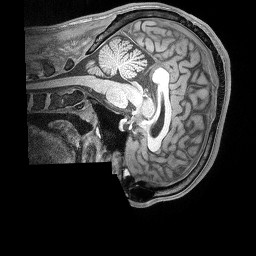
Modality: T1w
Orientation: sagittal
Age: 29
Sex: male
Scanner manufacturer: siemens
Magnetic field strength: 3 T
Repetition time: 2.53 s
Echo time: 0.00164 s